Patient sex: F
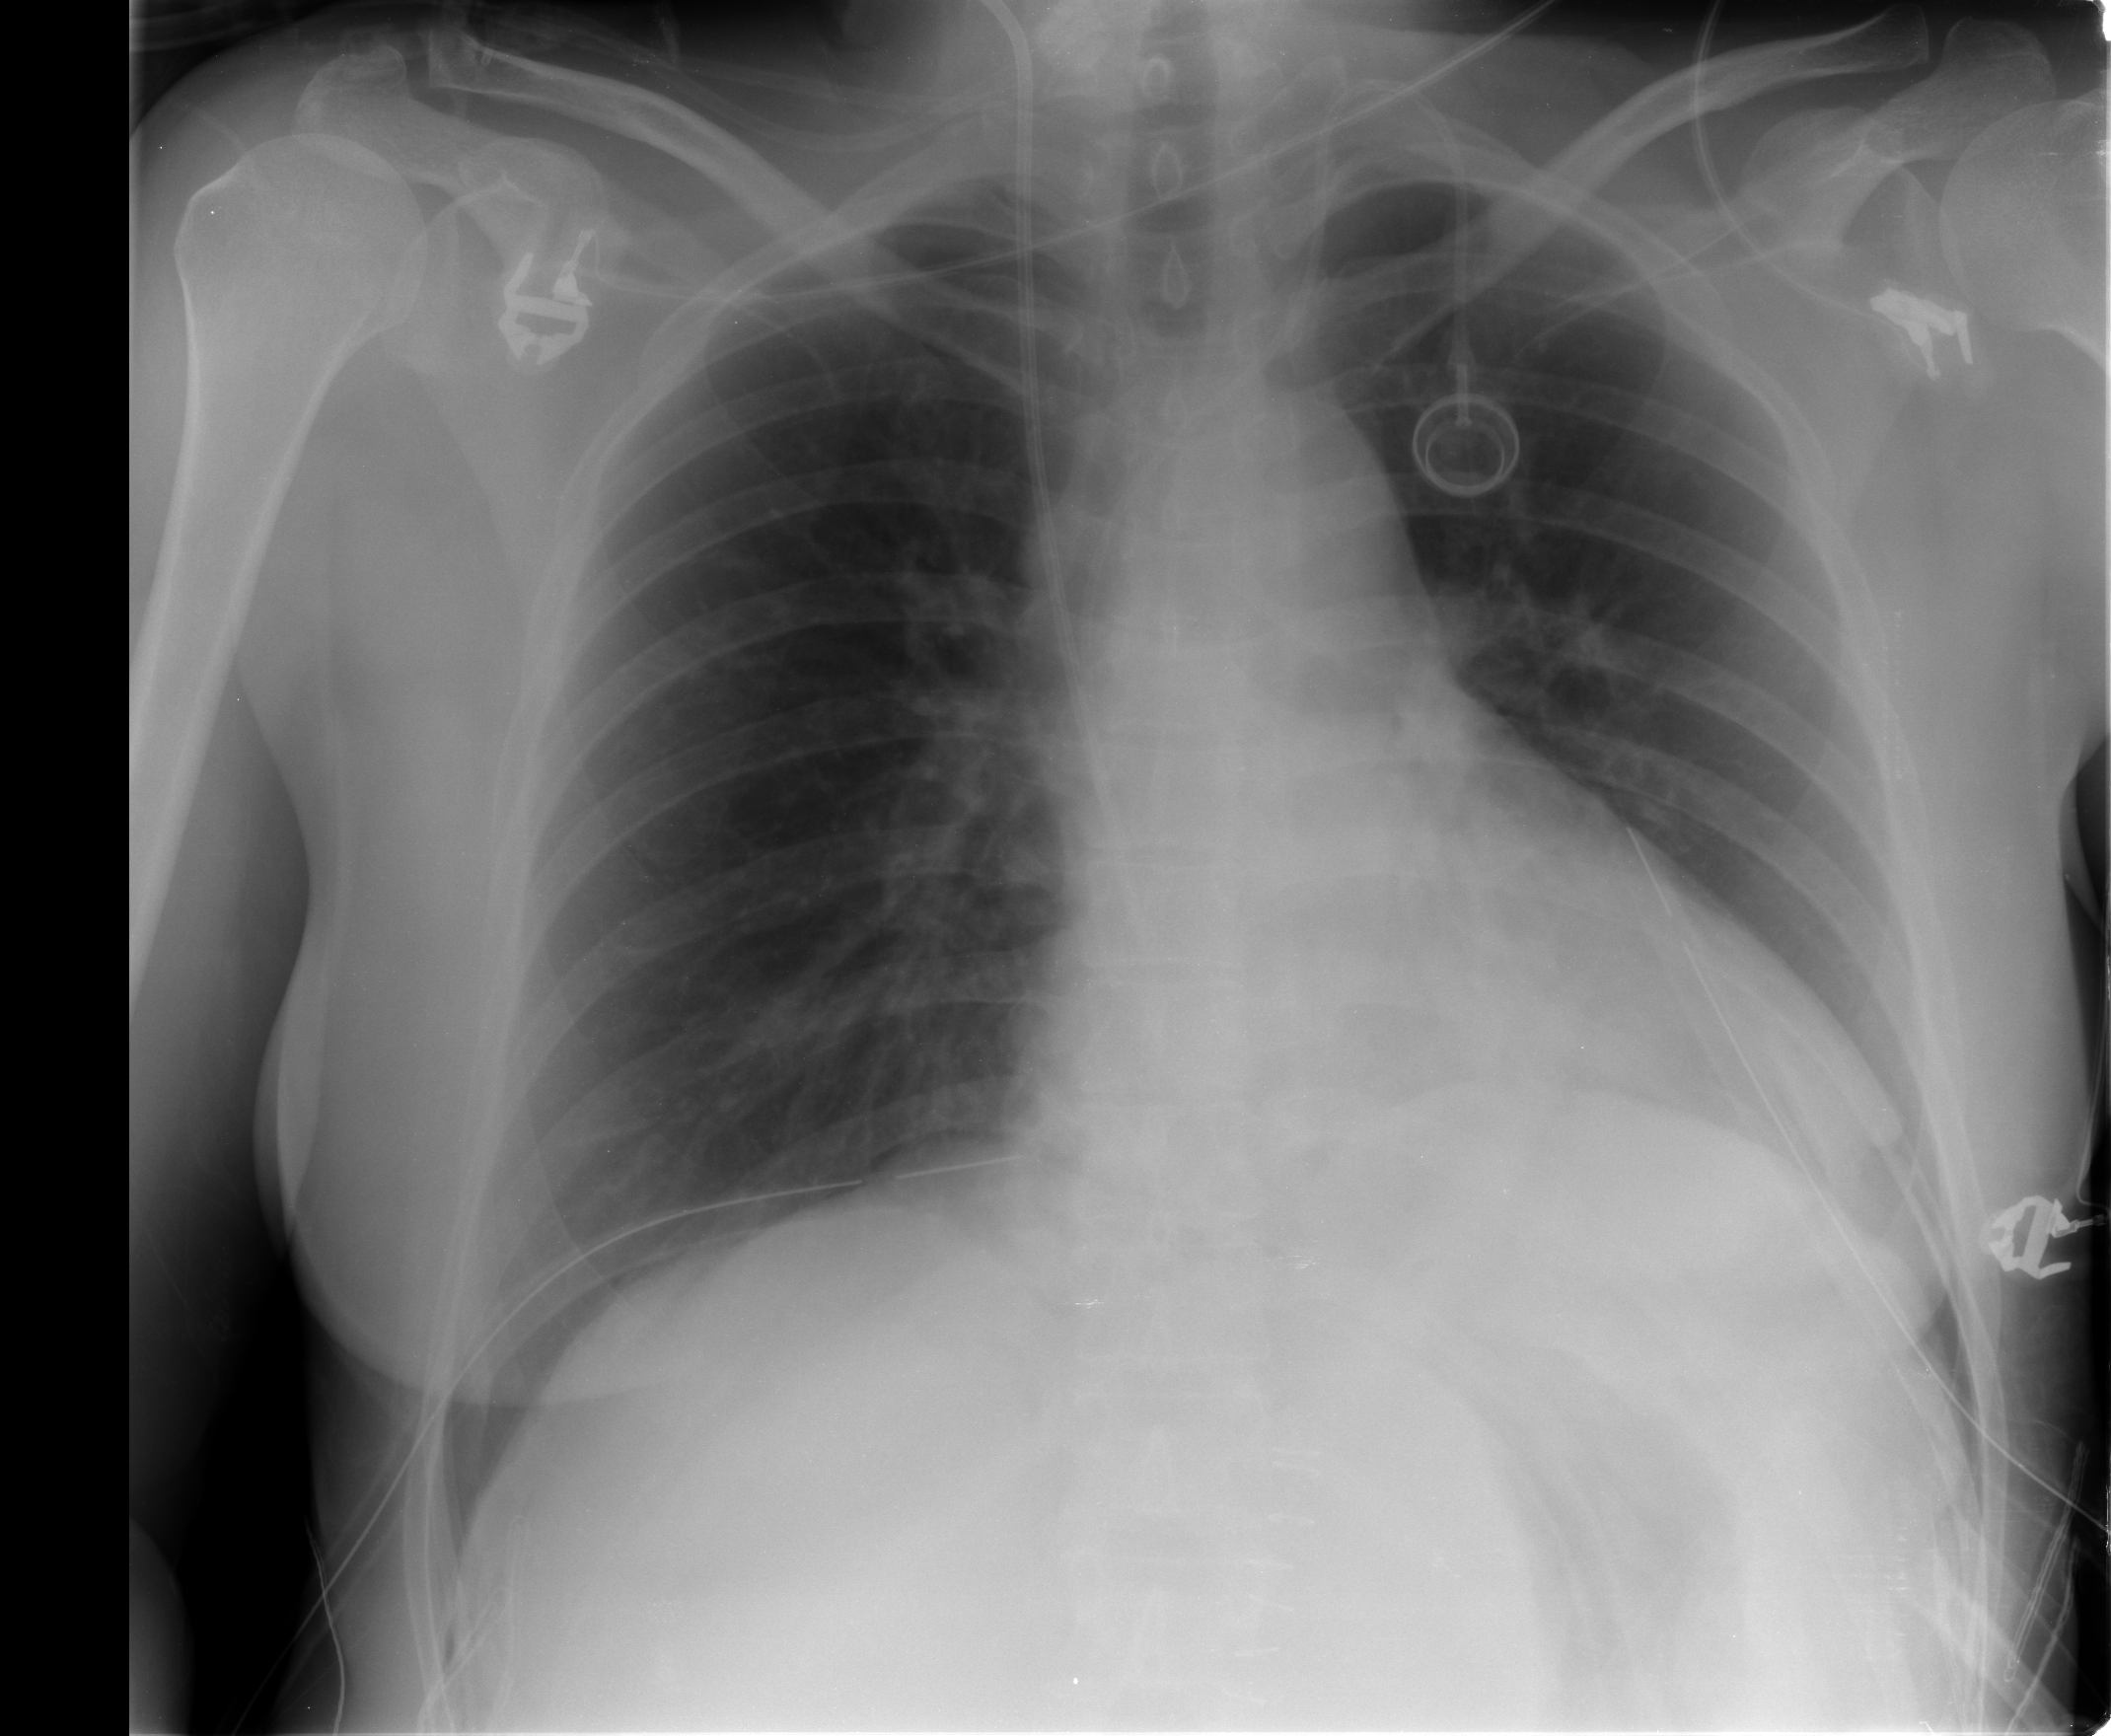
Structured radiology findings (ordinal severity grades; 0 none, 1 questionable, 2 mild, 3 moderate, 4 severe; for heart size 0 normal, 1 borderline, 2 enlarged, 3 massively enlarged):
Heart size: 2
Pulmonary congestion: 0
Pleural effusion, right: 0
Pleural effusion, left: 0
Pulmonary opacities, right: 0
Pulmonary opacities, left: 0
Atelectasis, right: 2
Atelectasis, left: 1